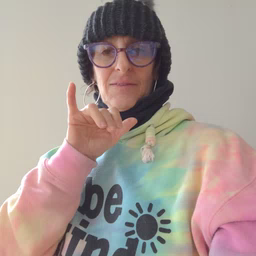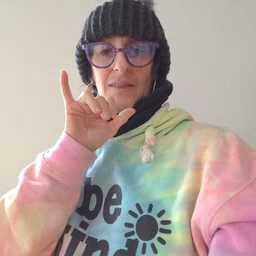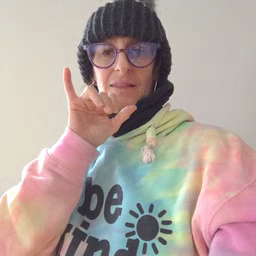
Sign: that